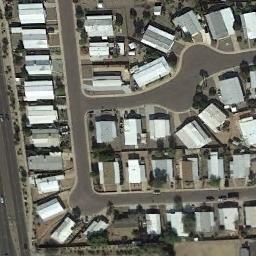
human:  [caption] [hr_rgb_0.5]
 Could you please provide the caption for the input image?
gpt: The mobile home park has lots of neatly arranged mobile homes and some roads go through the mobile home park .

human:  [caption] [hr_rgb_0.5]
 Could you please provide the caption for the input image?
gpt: There are many buildings of different shapes and sizes in the mobile home parks .

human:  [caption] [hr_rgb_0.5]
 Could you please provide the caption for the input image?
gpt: The mobile home park is on the open place next to the road .

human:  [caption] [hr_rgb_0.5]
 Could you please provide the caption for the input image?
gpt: There are moving homes in this rectangular area .

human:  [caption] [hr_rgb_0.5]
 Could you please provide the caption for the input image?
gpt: There are many gray and white buildings in the mobile home park .